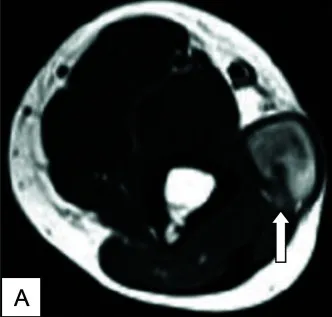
Axial T2-weighted.
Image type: radiology (mri)